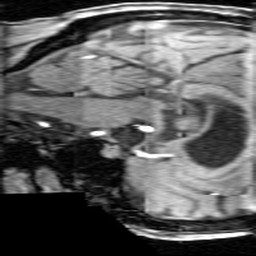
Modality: angio
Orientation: sagittal
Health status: ill
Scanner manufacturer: siemens
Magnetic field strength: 1.5 T
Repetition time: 0.039 s
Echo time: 0.00502 s